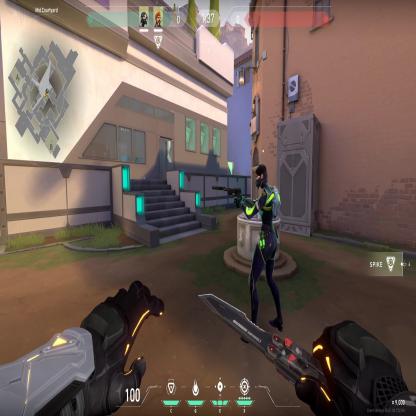
Label: teammate